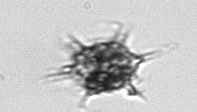
Label: Dictyocha